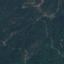
Land use / land cover: Forest